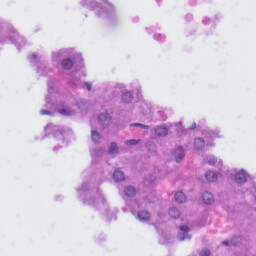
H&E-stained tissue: Liver